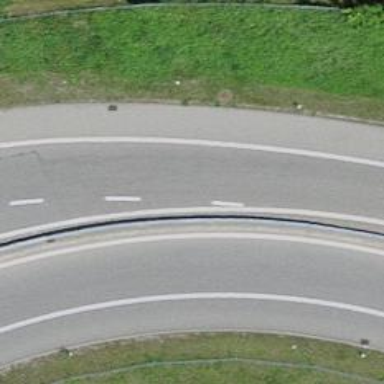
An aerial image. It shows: Motorway link.